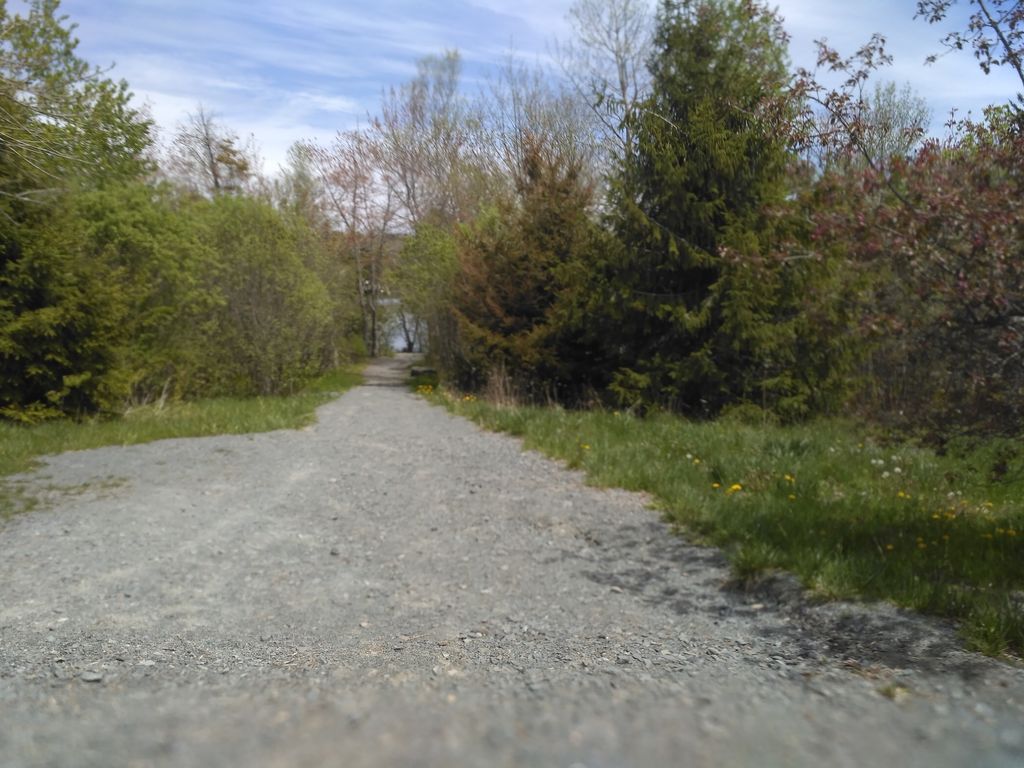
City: halifax